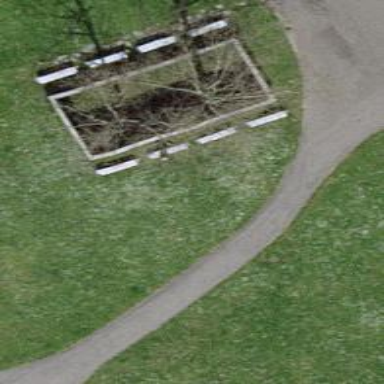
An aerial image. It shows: Bench.